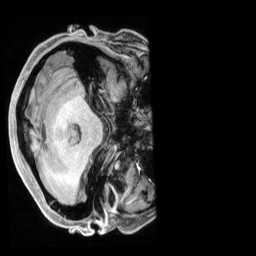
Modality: T1w
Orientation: axial
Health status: healthy
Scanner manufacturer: siemens
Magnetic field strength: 3 T
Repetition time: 2.4 s
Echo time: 0.00201 s